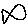
Label: fish